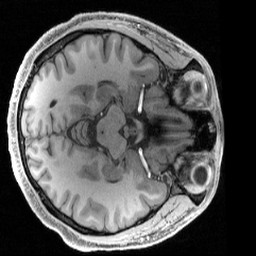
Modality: T1w
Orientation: axial
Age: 20
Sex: male
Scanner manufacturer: siemens
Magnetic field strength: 3 T
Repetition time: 2.4 s
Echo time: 0.00224 s